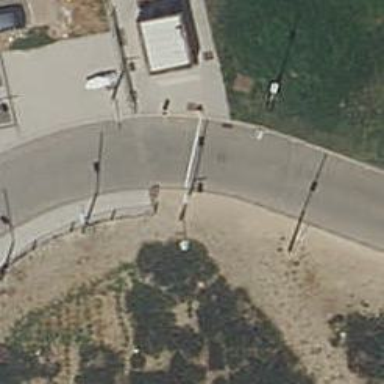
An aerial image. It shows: Lift gate barrier.